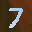
Label: 7